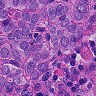
Metastatic tissue present: yes